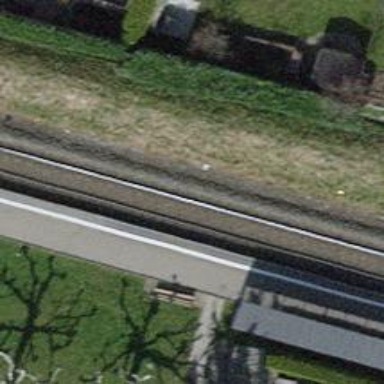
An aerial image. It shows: Public transport stop position along the railway.